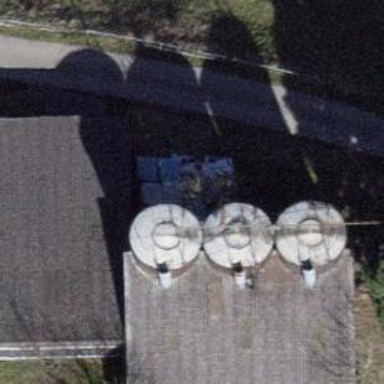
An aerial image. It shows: Silo.